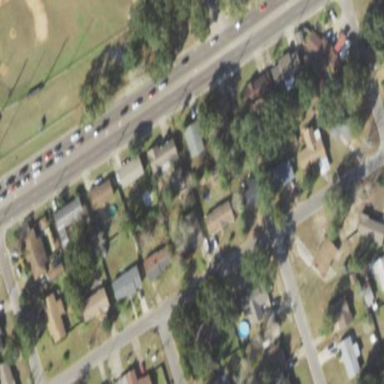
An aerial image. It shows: Residential area consisting of single-family homes.